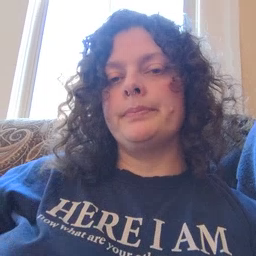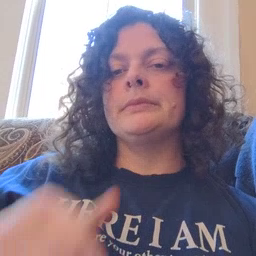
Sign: yesterday